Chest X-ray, AP view. Patient: 28 years old, sex M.
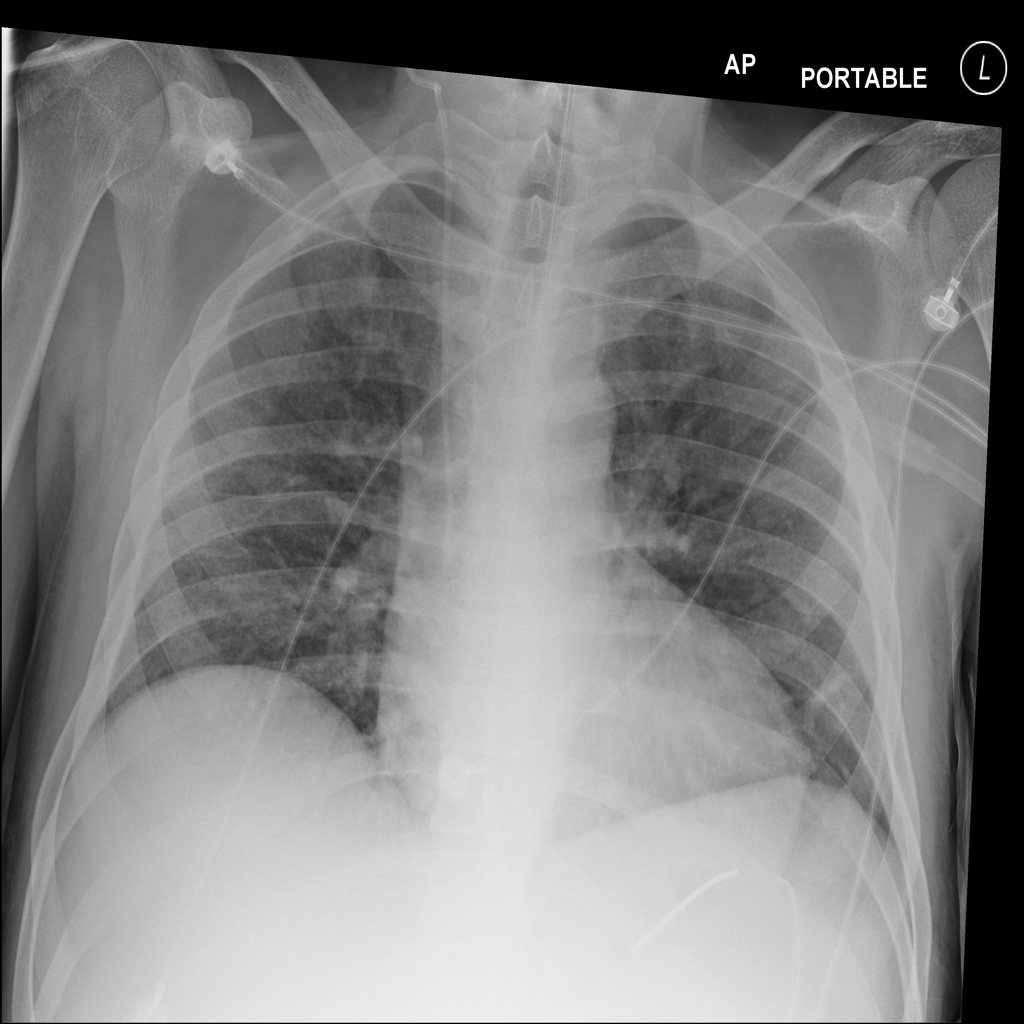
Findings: Infiltration